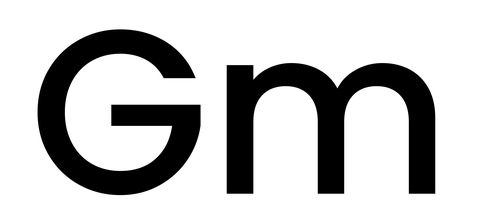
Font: Poppins-Medium